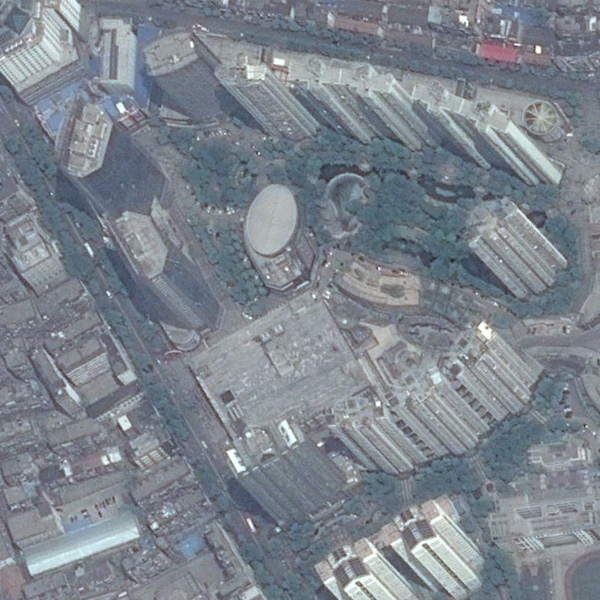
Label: Commercial